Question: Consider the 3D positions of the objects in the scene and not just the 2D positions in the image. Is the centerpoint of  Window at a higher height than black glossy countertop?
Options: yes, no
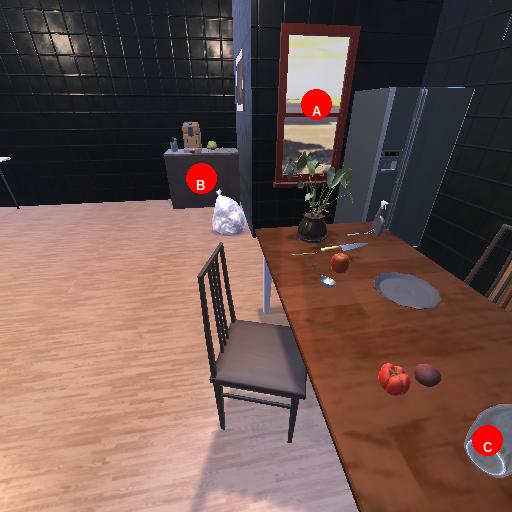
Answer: yes